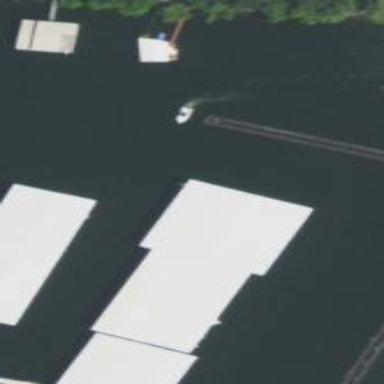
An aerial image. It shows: Building used for boat storage.